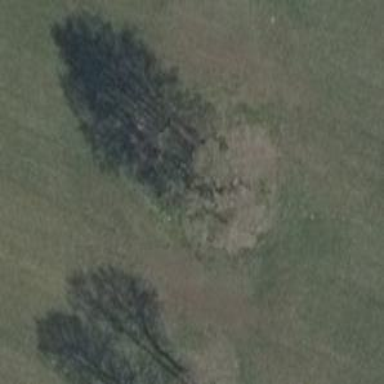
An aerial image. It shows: Semi-deciduous broadleaved tree.